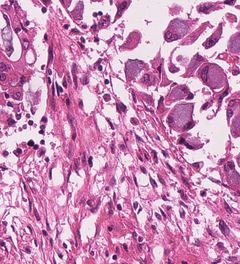
Tumor epithelial tissue: yes
Tumor-associated stroma tissue: yes
Normal tissue: no